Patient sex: F
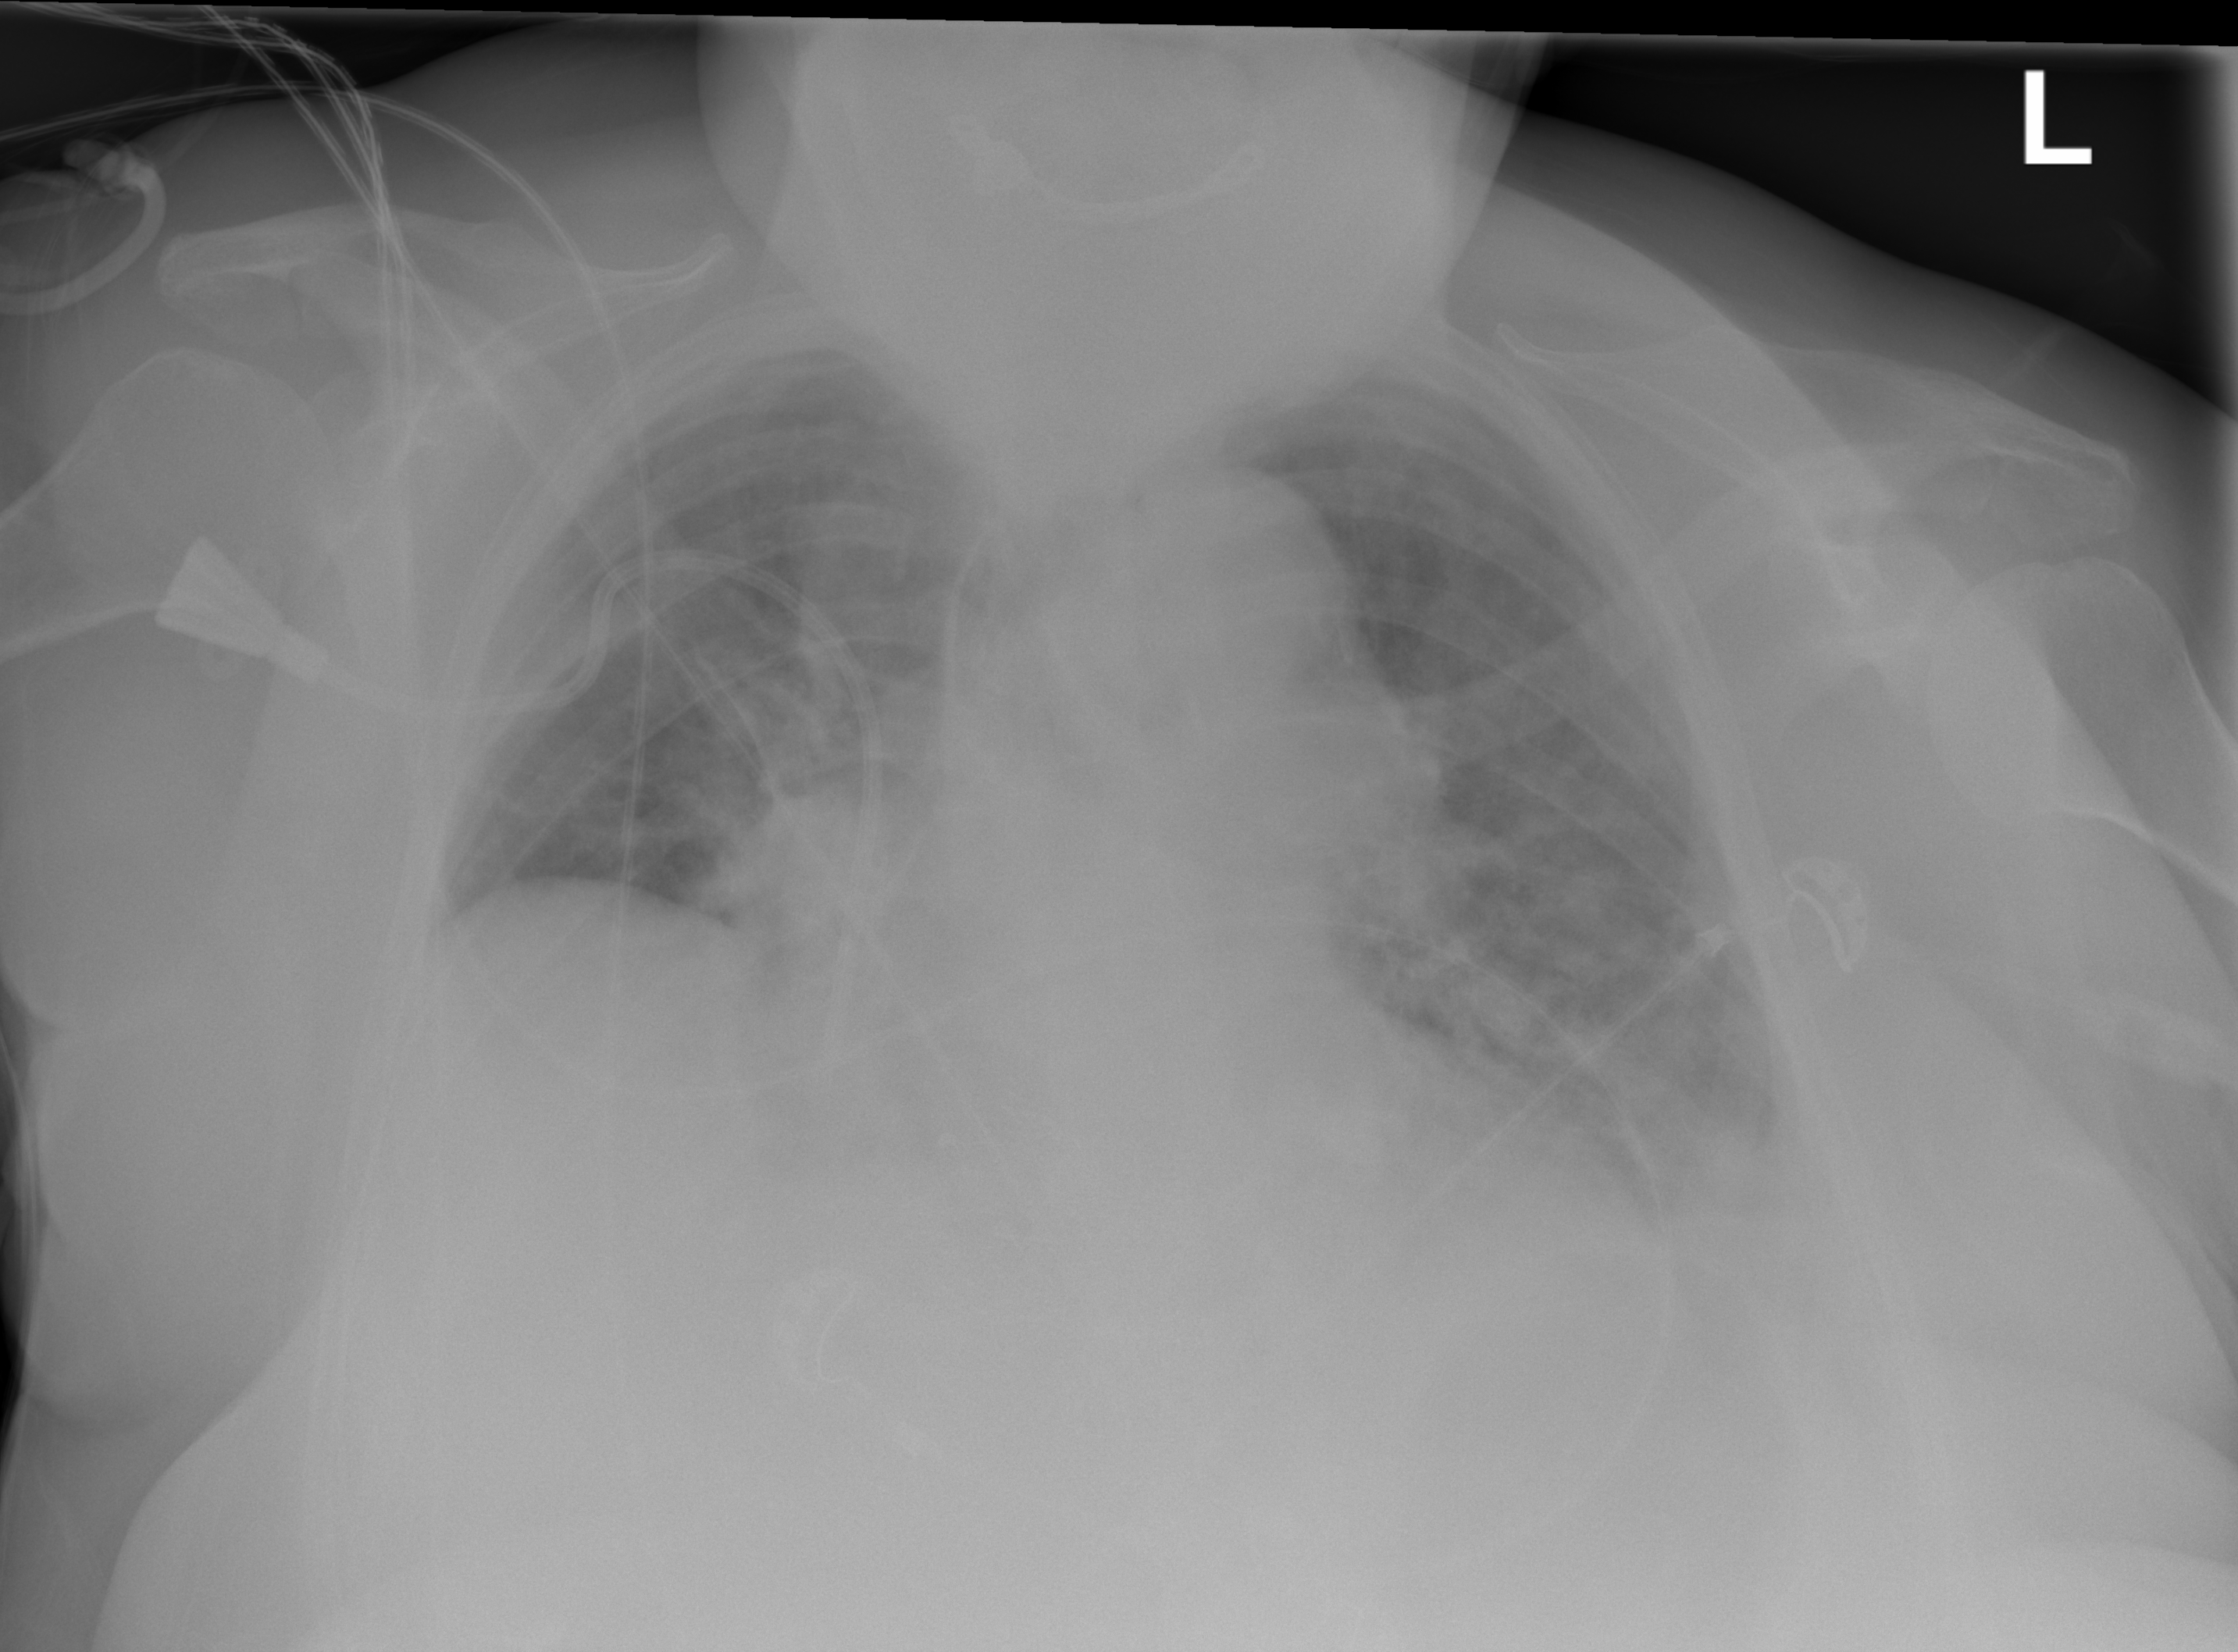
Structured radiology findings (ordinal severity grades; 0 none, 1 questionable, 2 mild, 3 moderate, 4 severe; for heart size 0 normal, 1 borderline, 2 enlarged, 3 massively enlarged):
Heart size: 2
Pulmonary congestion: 2
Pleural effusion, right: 0
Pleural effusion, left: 2
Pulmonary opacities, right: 2
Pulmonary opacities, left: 2
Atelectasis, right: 2
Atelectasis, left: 2